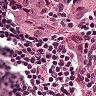
Metastatic tissue present: yes